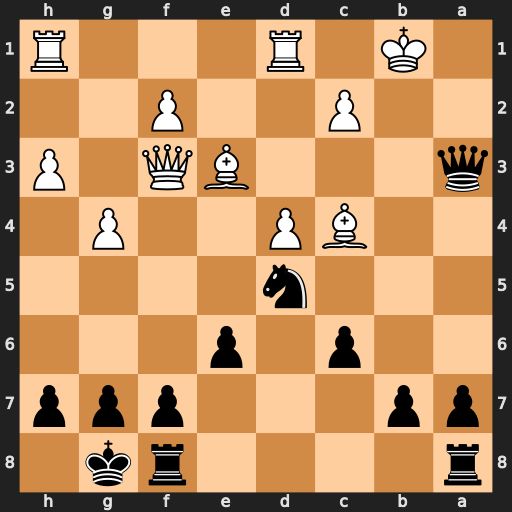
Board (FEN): r4rk1/pp3ppp/2p1p3/3n4/2BP2P1/q3BQ1P/2P2P2/1K1R3R
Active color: b
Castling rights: -
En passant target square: -
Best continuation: Nc3#